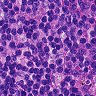
Metastatic tissue present: no